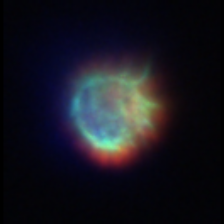
Taxon: Ciliates
Group: Other